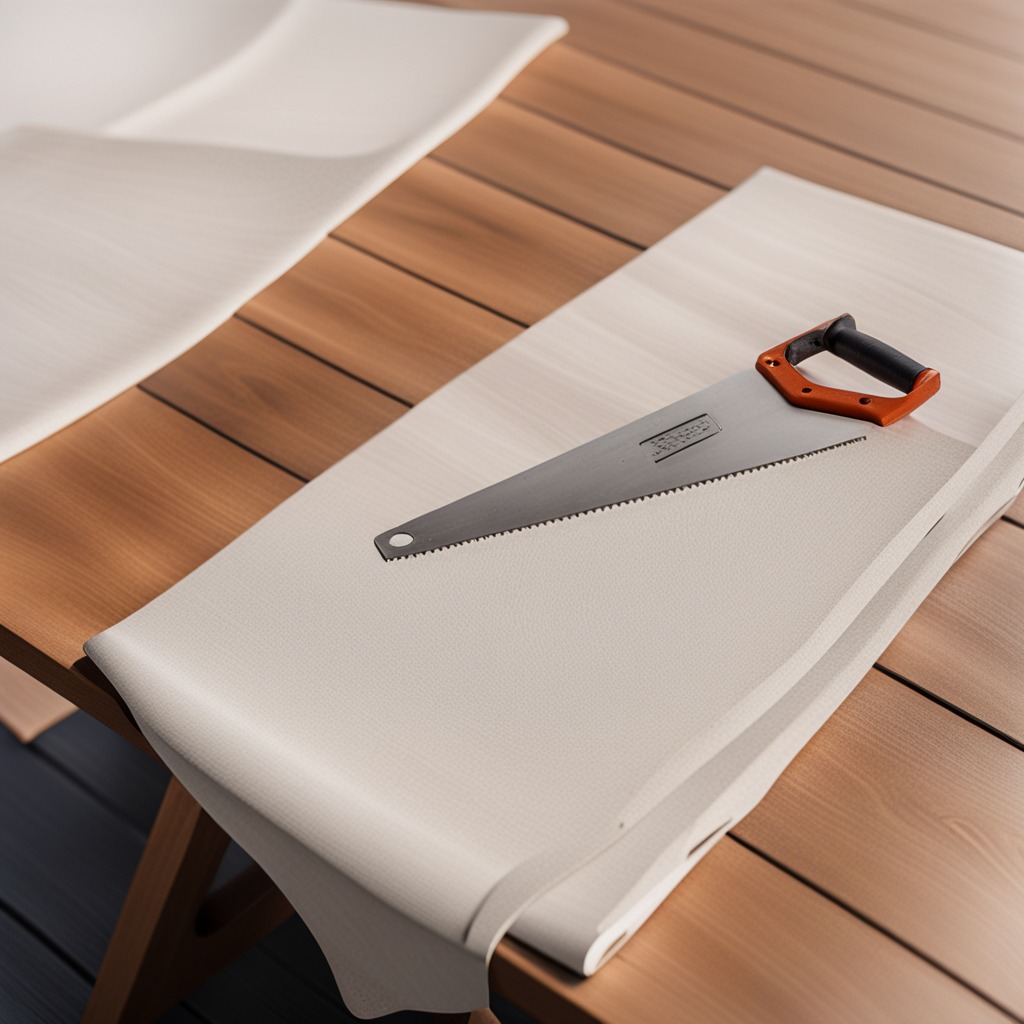
A handheld metal saw is lying on a wooden table in an outdoor workshop during daytime bright natural light soft shadows worn but beneath the cloth.